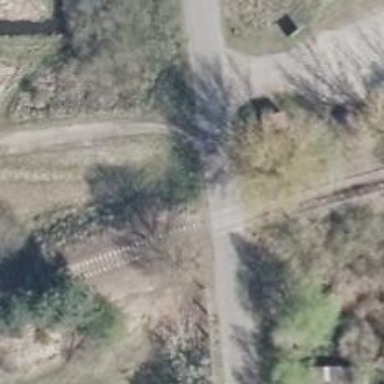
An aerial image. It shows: Abandoned railway.